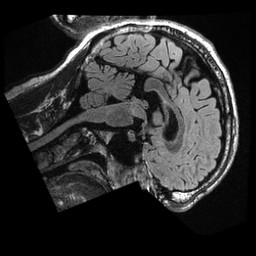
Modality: T1w
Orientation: sagittal
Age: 22
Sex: male